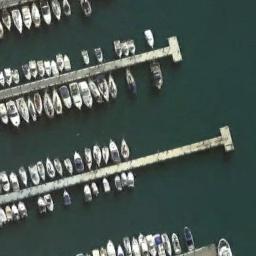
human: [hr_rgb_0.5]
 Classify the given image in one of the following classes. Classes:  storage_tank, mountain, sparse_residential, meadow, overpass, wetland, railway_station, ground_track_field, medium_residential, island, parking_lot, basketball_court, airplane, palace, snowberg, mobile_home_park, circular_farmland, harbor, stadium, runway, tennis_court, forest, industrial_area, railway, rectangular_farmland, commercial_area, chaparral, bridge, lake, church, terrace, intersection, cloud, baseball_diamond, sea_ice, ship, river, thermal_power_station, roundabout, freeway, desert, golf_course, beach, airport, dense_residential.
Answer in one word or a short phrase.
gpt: harbor